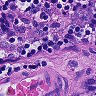
Metastatic tissue present: no